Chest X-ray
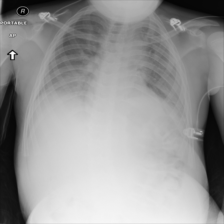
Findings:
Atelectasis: positive
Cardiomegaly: negative
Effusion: positive
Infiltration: negative
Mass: positive
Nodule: negative
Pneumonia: negative
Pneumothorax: negative
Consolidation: positive
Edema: negative
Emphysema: negative
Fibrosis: positive
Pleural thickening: negative
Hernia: negative